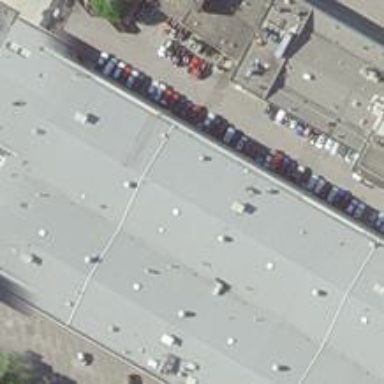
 used as lab or garage. It is not open to the public."